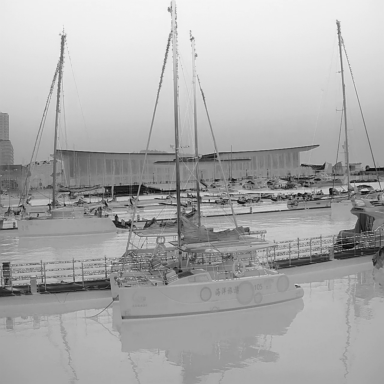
There are four sailboats in the infrared image.